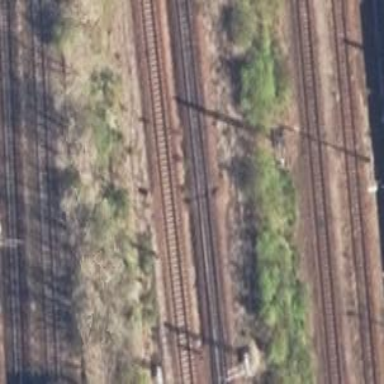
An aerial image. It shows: Rail yard with electrified contact lines for the railway.